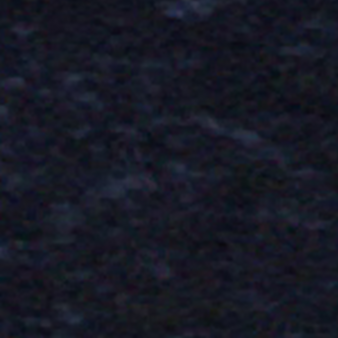
Label: other